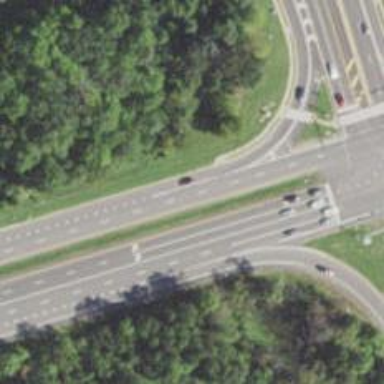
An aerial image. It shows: Expressway with asphalt surface classified as trunk highway.